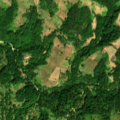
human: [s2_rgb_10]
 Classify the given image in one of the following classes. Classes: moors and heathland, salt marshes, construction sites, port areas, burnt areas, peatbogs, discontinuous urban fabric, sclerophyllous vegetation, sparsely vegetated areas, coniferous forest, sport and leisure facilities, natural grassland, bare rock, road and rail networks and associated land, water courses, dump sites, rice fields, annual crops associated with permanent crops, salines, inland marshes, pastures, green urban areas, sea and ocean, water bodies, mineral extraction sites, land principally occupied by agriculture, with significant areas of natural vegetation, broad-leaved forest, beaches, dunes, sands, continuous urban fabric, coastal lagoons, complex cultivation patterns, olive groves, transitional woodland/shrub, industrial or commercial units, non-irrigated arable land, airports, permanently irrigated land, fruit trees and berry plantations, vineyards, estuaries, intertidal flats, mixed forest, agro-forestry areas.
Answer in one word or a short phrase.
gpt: broad-leaved forest, transitional woodland/shrub